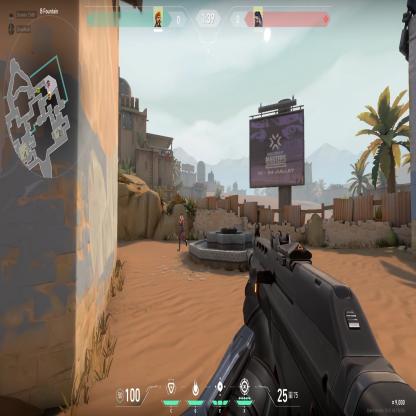
Label: enemy